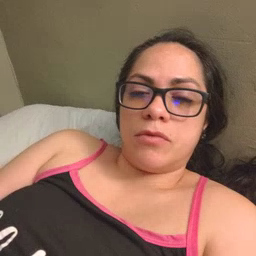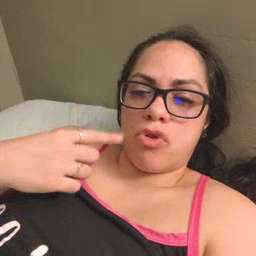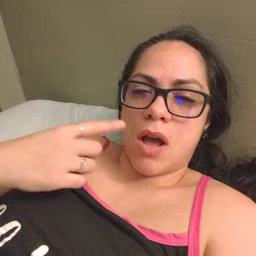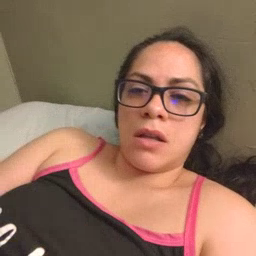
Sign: cry